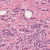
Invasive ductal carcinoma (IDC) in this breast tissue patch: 1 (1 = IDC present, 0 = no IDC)